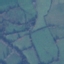
Label: Pasture